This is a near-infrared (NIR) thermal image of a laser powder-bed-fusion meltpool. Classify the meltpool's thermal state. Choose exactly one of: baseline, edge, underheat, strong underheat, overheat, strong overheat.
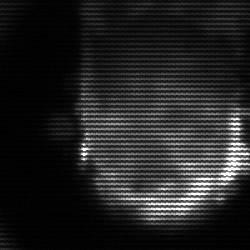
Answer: baseline